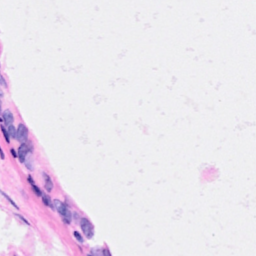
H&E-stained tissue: Breast